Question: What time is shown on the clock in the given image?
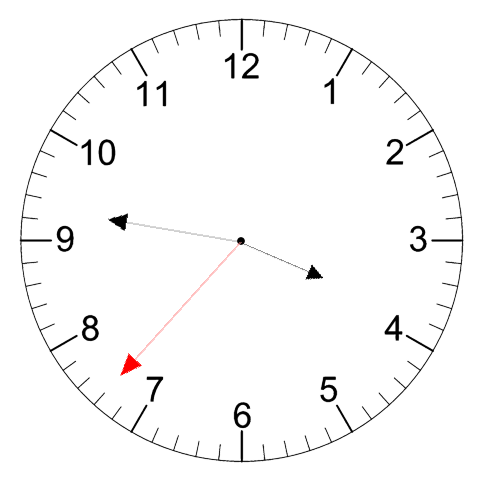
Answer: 03:46:37